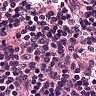
Metastatic tissue present: no